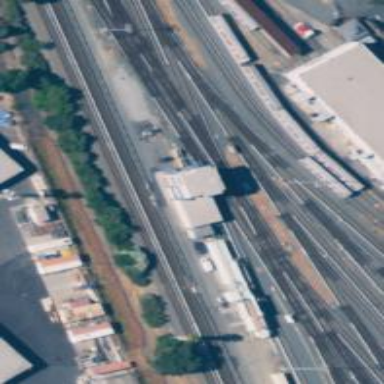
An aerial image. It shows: Electrified rail passing through service yard.